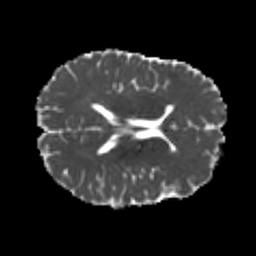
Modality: MD
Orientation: axial
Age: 20
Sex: male
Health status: healthy
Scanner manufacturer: philips
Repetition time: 7.386 s
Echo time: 0.08599 s